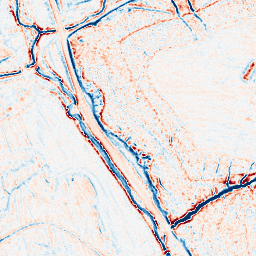
Category: edge_preserving
Decomposition family: bilateral
Decomposition parameters: d: 9
sigma_color: 100
sigma_space: 150
Upsampling method: bicubic
Upsampling parameters: scale: 4
Upsampling scale: 4